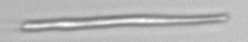
Label: fiber